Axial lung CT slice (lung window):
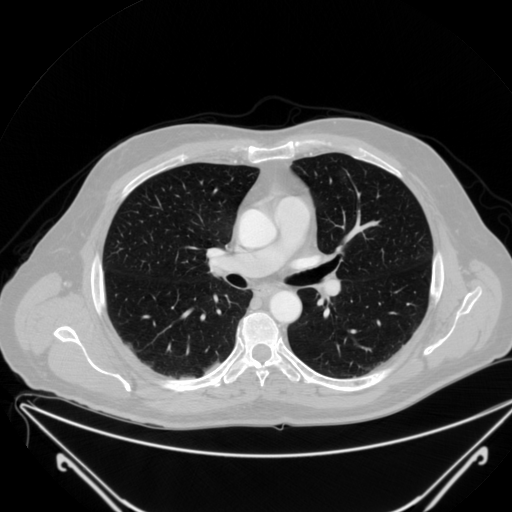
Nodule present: no